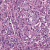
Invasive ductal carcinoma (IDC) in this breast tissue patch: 1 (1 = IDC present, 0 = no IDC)